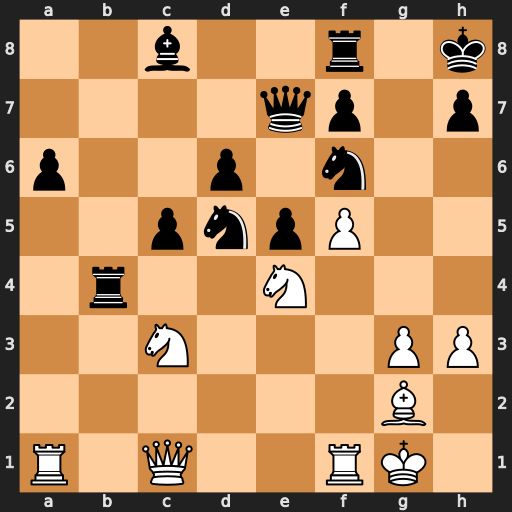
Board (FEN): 2b2r1k/4qp1p/p2p1n2/2pnpP2/1r2N3/2N3PP/6B1/R1Q2RK1
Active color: w
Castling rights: -
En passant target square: -
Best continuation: Nxd5 Nxd5 f6 Qd8 Qh6 Rg8 Ng5 Rxg5 Qxg5